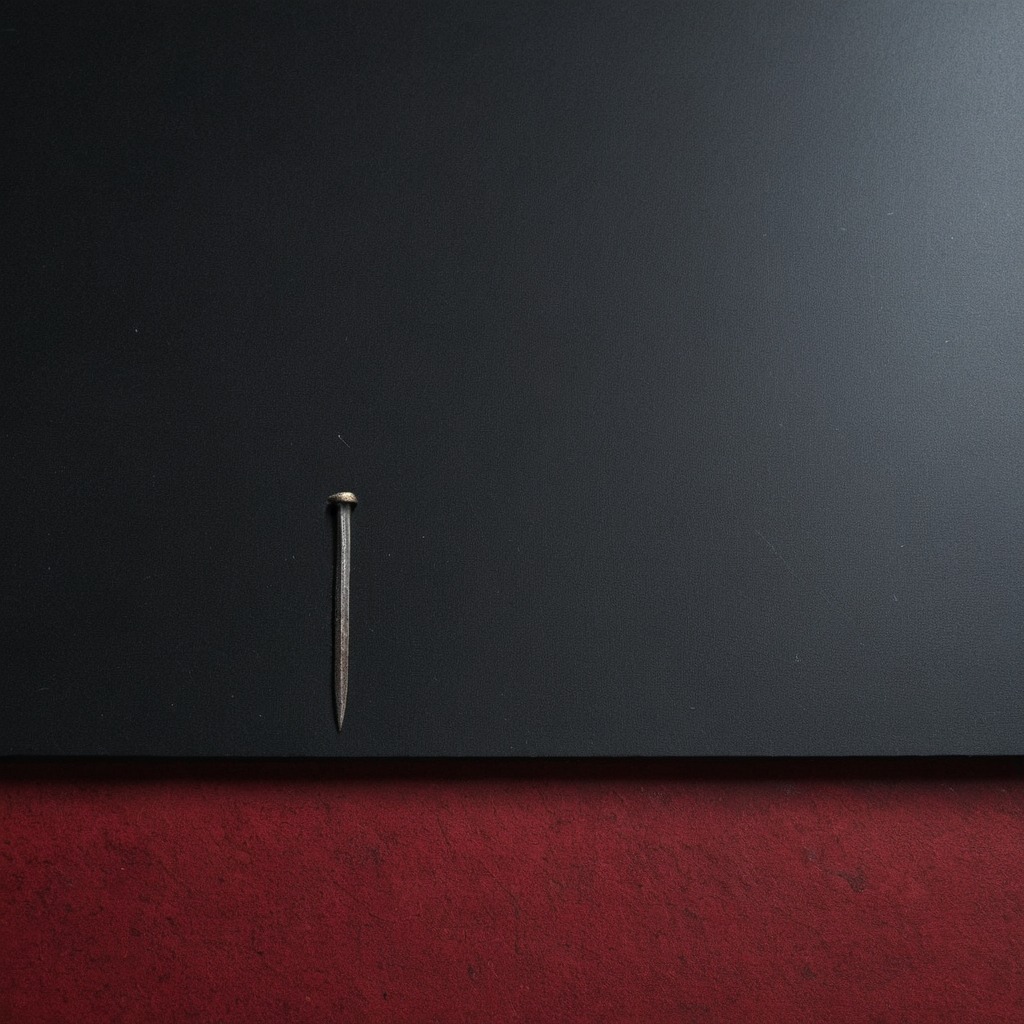
An iron nail lies on the clean granite tabletop covered with a red rubber mat inside a workshop at night dim ambient light soft shadows worn but beneath the mat